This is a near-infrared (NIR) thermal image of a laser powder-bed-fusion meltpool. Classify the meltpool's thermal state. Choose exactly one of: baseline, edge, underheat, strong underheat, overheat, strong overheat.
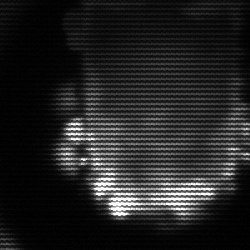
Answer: baseline